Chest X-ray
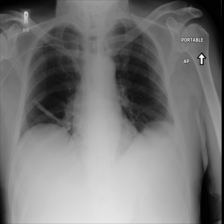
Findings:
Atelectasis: negative
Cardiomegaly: negative
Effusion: negative
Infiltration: negative
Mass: negative
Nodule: negative
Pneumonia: negative
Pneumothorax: negative
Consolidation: negative
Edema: negative
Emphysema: negative
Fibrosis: negative
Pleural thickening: negative
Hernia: negative